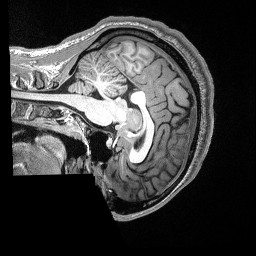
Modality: T1w
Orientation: sagittal
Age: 19
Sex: male